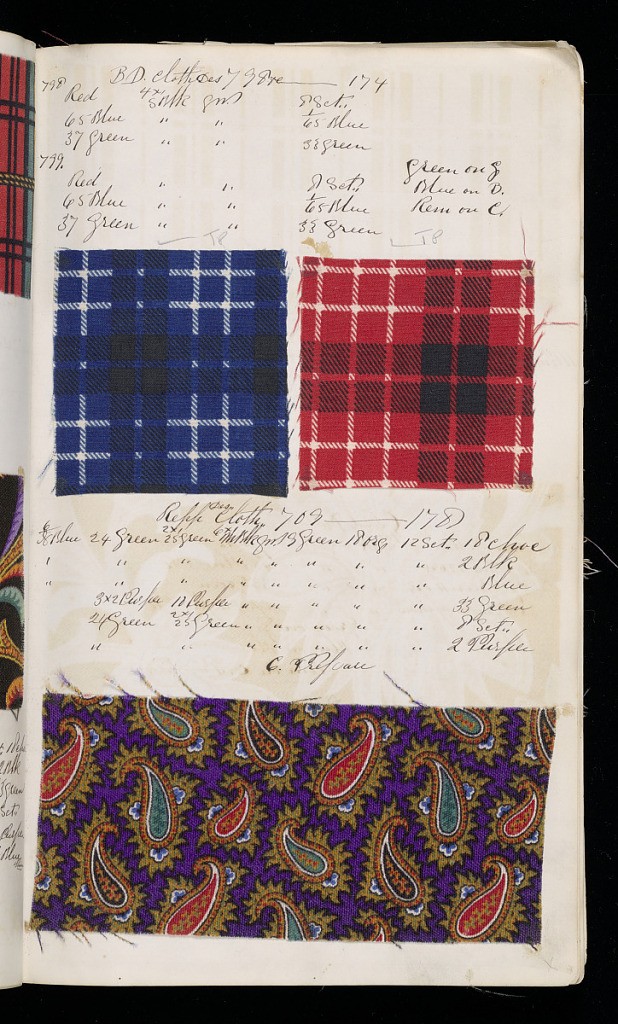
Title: Dyer's record book
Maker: Old Pacific Print Works, Lawrence, MA, USA
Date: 1870
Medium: cardboard, paper, and wool Technique: printed plain weave and 2/2 twill
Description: Notebook with handwritten formulas for dyestuffs used for printing textiles. Contains 221 samples in various designs including several printed paisley and challis patterns.